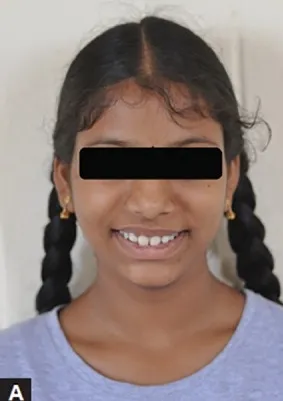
Pretreatment facial photographs of sibling A.
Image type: medical_photograph (oral_photograph)